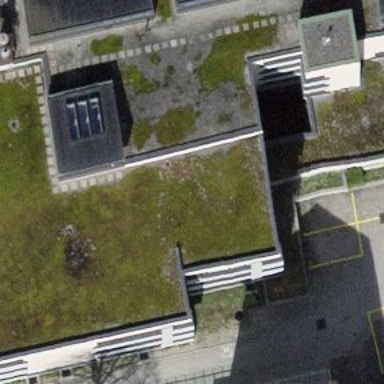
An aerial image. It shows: School building.